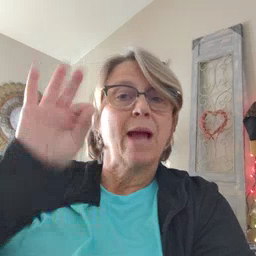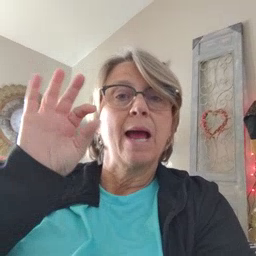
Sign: find